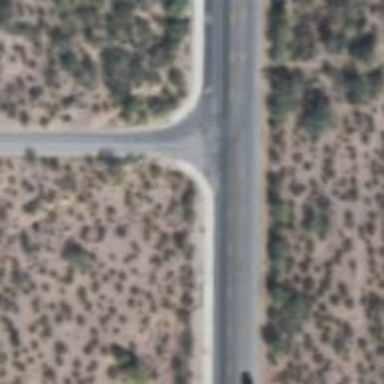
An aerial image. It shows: Unmarked road crossing.